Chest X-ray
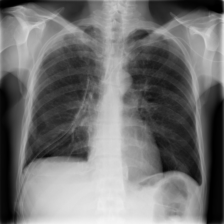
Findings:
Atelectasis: negative
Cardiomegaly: negative
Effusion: negative
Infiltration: negative
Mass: negative
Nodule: negative
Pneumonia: negative
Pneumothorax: negative
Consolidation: negative
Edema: negative
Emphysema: negative
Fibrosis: negative
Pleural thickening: negative
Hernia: negative